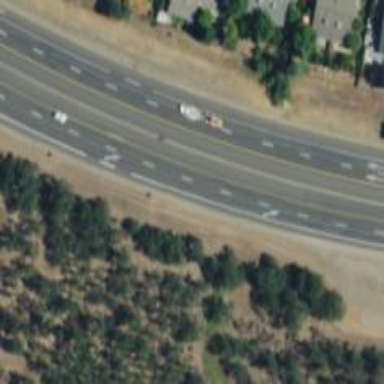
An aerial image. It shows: Expressway with asphalt surface classified as trunk highway.